Interaction volume radius: 10 \u00c5
Interaction volume height: 30 \u00c5
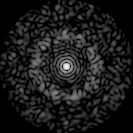
Disorder parameter: 0.8372